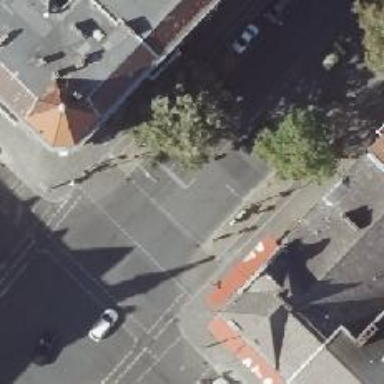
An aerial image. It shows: Road with traffic signals.